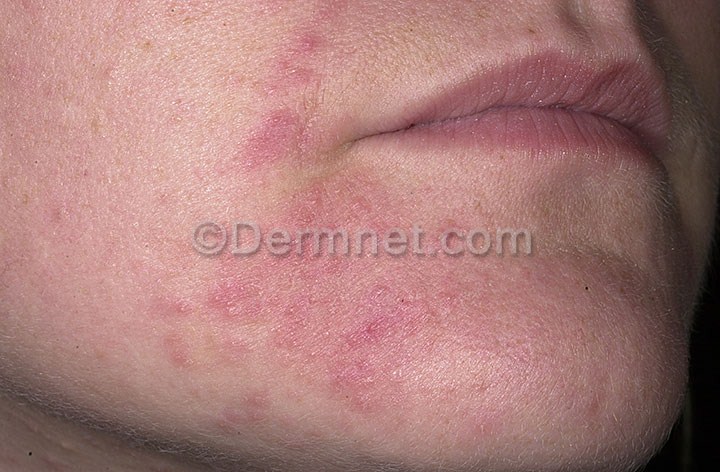
Disease: Acne and Rosacea Photos